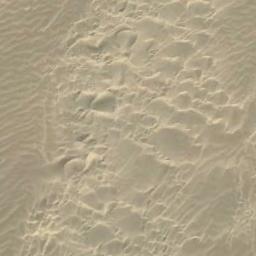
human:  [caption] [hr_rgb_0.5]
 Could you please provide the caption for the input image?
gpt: There is some vegetation in this desert .

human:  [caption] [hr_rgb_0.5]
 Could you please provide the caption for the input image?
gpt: The desert is full of white sand .

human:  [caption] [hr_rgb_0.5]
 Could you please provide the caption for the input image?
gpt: The desert has yellow sand, Some sand ripples and some trellis dunes are between the sand ripples .

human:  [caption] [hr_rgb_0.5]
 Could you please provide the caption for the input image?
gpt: This is a yellow desert with wavy stripes .

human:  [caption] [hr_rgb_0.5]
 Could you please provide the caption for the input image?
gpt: A yellow desert with some dunes .